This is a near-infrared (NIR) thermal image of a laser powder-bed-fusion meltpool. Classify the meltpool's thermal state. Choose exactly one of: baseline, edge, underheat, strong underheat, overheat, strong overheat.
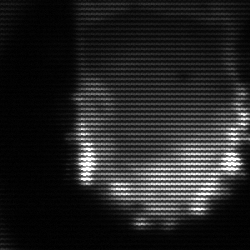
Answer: baseline